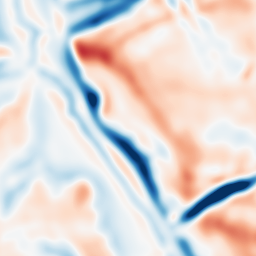
Category: multiscale
Decomposition family: dog
Decomposition parameters: sigma_low: 5
sigma_high: 5
Upsampling method: lanczos
Upsampling parameters: scale: 8
Upsampling scale: 8